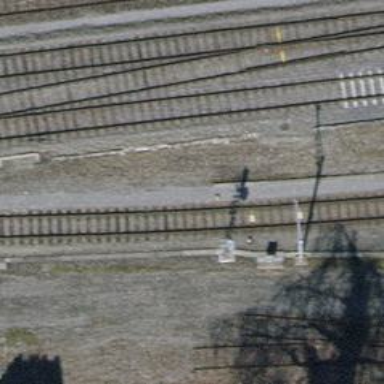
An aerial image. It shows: Railway signal.